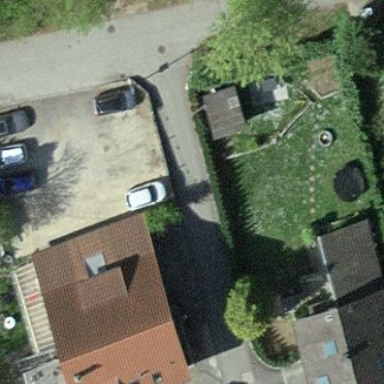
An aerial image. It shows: Residential building.